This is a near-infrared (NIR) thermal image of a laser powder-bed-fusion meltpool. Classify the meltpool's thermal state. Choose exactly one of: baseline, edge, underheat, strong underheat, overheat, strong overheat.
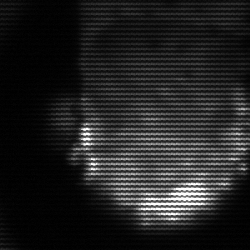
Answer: baseline